Question: I'm fetching data through 'JSON-Parsing', but getting "NullPointerException" and 'Error A JSONArray text must start with '[' at character 1 of {'. following is what I have tried so far :
'''
/** Method for returning JSONObject */
protected JSONObject lastTweet() {
try {
HttpGet request = new HttpGet("http://api.androidhive.info/contacts/");
HttpResponse response = client.execute(request);
int statusCode = response.getStatusLine().getStatusCode();
if (statusCode >= 200) {
HttpEntity entity = response.getEntity();
String data = EntityUtils.toString(entity);
JSONArray jsonArray = new JSONArray(data);
JSONObject lastT = jsonArray.getJSONObject(0);
return (lastT);
} else {
Log.e(MY_TAG, "Error");
return null;
}
} catch (ClientProtocolException e) {
Log.e(MY_TAG, "Error " + e.getMessage());
return null;
} catch (IOException e) {
Log.e(MY_TAG, "Error " + e.getMessage());
return null;
} catch (JSONException e) {
Log.e(MY_TAG, "Error " + e.getMessage());
return null;
}
}
'''
Now when I actually make this code work for me is following :
'''
new AsyncTask<String, Integer, String>() {
@Override
protected void onPreExecute() {
super.onPreExecute();
dialog = new ProgressDialog(MainActivity.this);
dialog.setTitle("Please wait..");
dialog.setMessage("Data is being loaded");
dialog.show();
}
@Override
protected String doInBackground(String... params) { // TODO
try {
jsonObject = lastTweet();
return jsonObject.getString("name");
} catch (JSONException e) {
return null;
}
}
@Override
protected void onPostExecute(String result) { // TODO
super.onPostExecute(result);
textView.setText(result);
dialog.dismiss();
}
}.execute(null, null, null);
'''
that gives me the following 'LogCat' :

How to solve that issue?
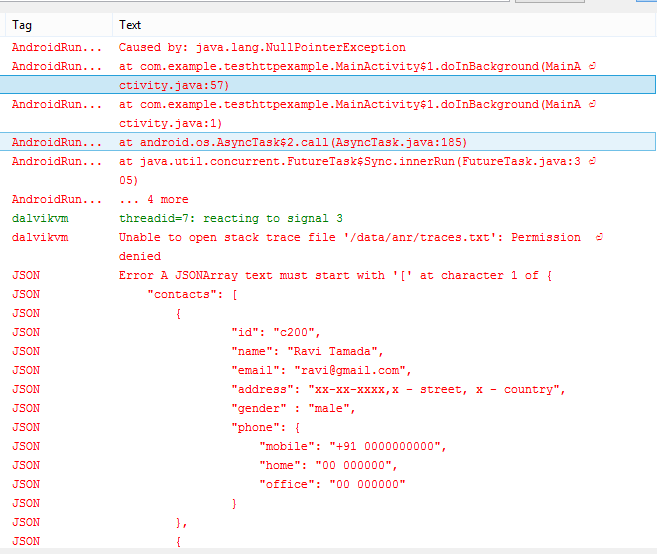
Answer: Json you are retriewing is not a JSONArray, it is a JSONObject
Change this:
'''
JSONArray jsonArray = new JSONArray(data);
'''
To this:
'''
JSONObject jsonObject = new JSONObject (data);
JSONArray contactsJsonArray = jsonObject.getJSONArray("contacts");
// TODO: loop over contactsJsonArray
JSONObject contactJsonObject = contactsJsonArray.getJSONObject(0);
String nameOfAContact = contactJsonObject.getString("name");
'''